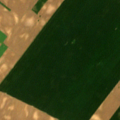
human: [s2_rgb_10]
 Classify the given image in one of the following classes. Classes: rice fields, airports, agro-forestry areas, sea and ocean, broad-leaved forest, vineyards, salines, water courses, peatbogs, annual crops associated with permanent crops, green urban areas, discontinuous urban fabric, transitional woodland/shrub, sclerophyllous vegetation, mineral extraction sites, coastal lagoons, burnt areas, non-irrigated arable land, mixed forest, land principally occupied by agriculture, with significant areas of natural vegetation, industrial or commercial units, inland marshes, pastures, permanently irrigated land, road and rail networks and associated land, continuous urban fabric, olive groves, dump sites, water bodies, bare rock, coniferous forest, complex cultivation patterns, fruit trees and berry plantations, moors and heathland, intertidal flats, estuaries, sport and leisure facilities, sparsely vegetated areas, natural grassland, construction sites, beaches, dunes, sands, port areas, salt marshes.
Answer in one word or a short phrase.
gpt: non-irrigated arable land